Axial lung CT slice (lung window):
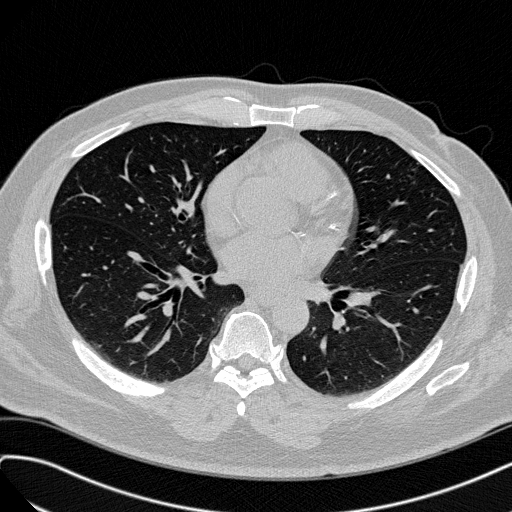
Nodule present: no